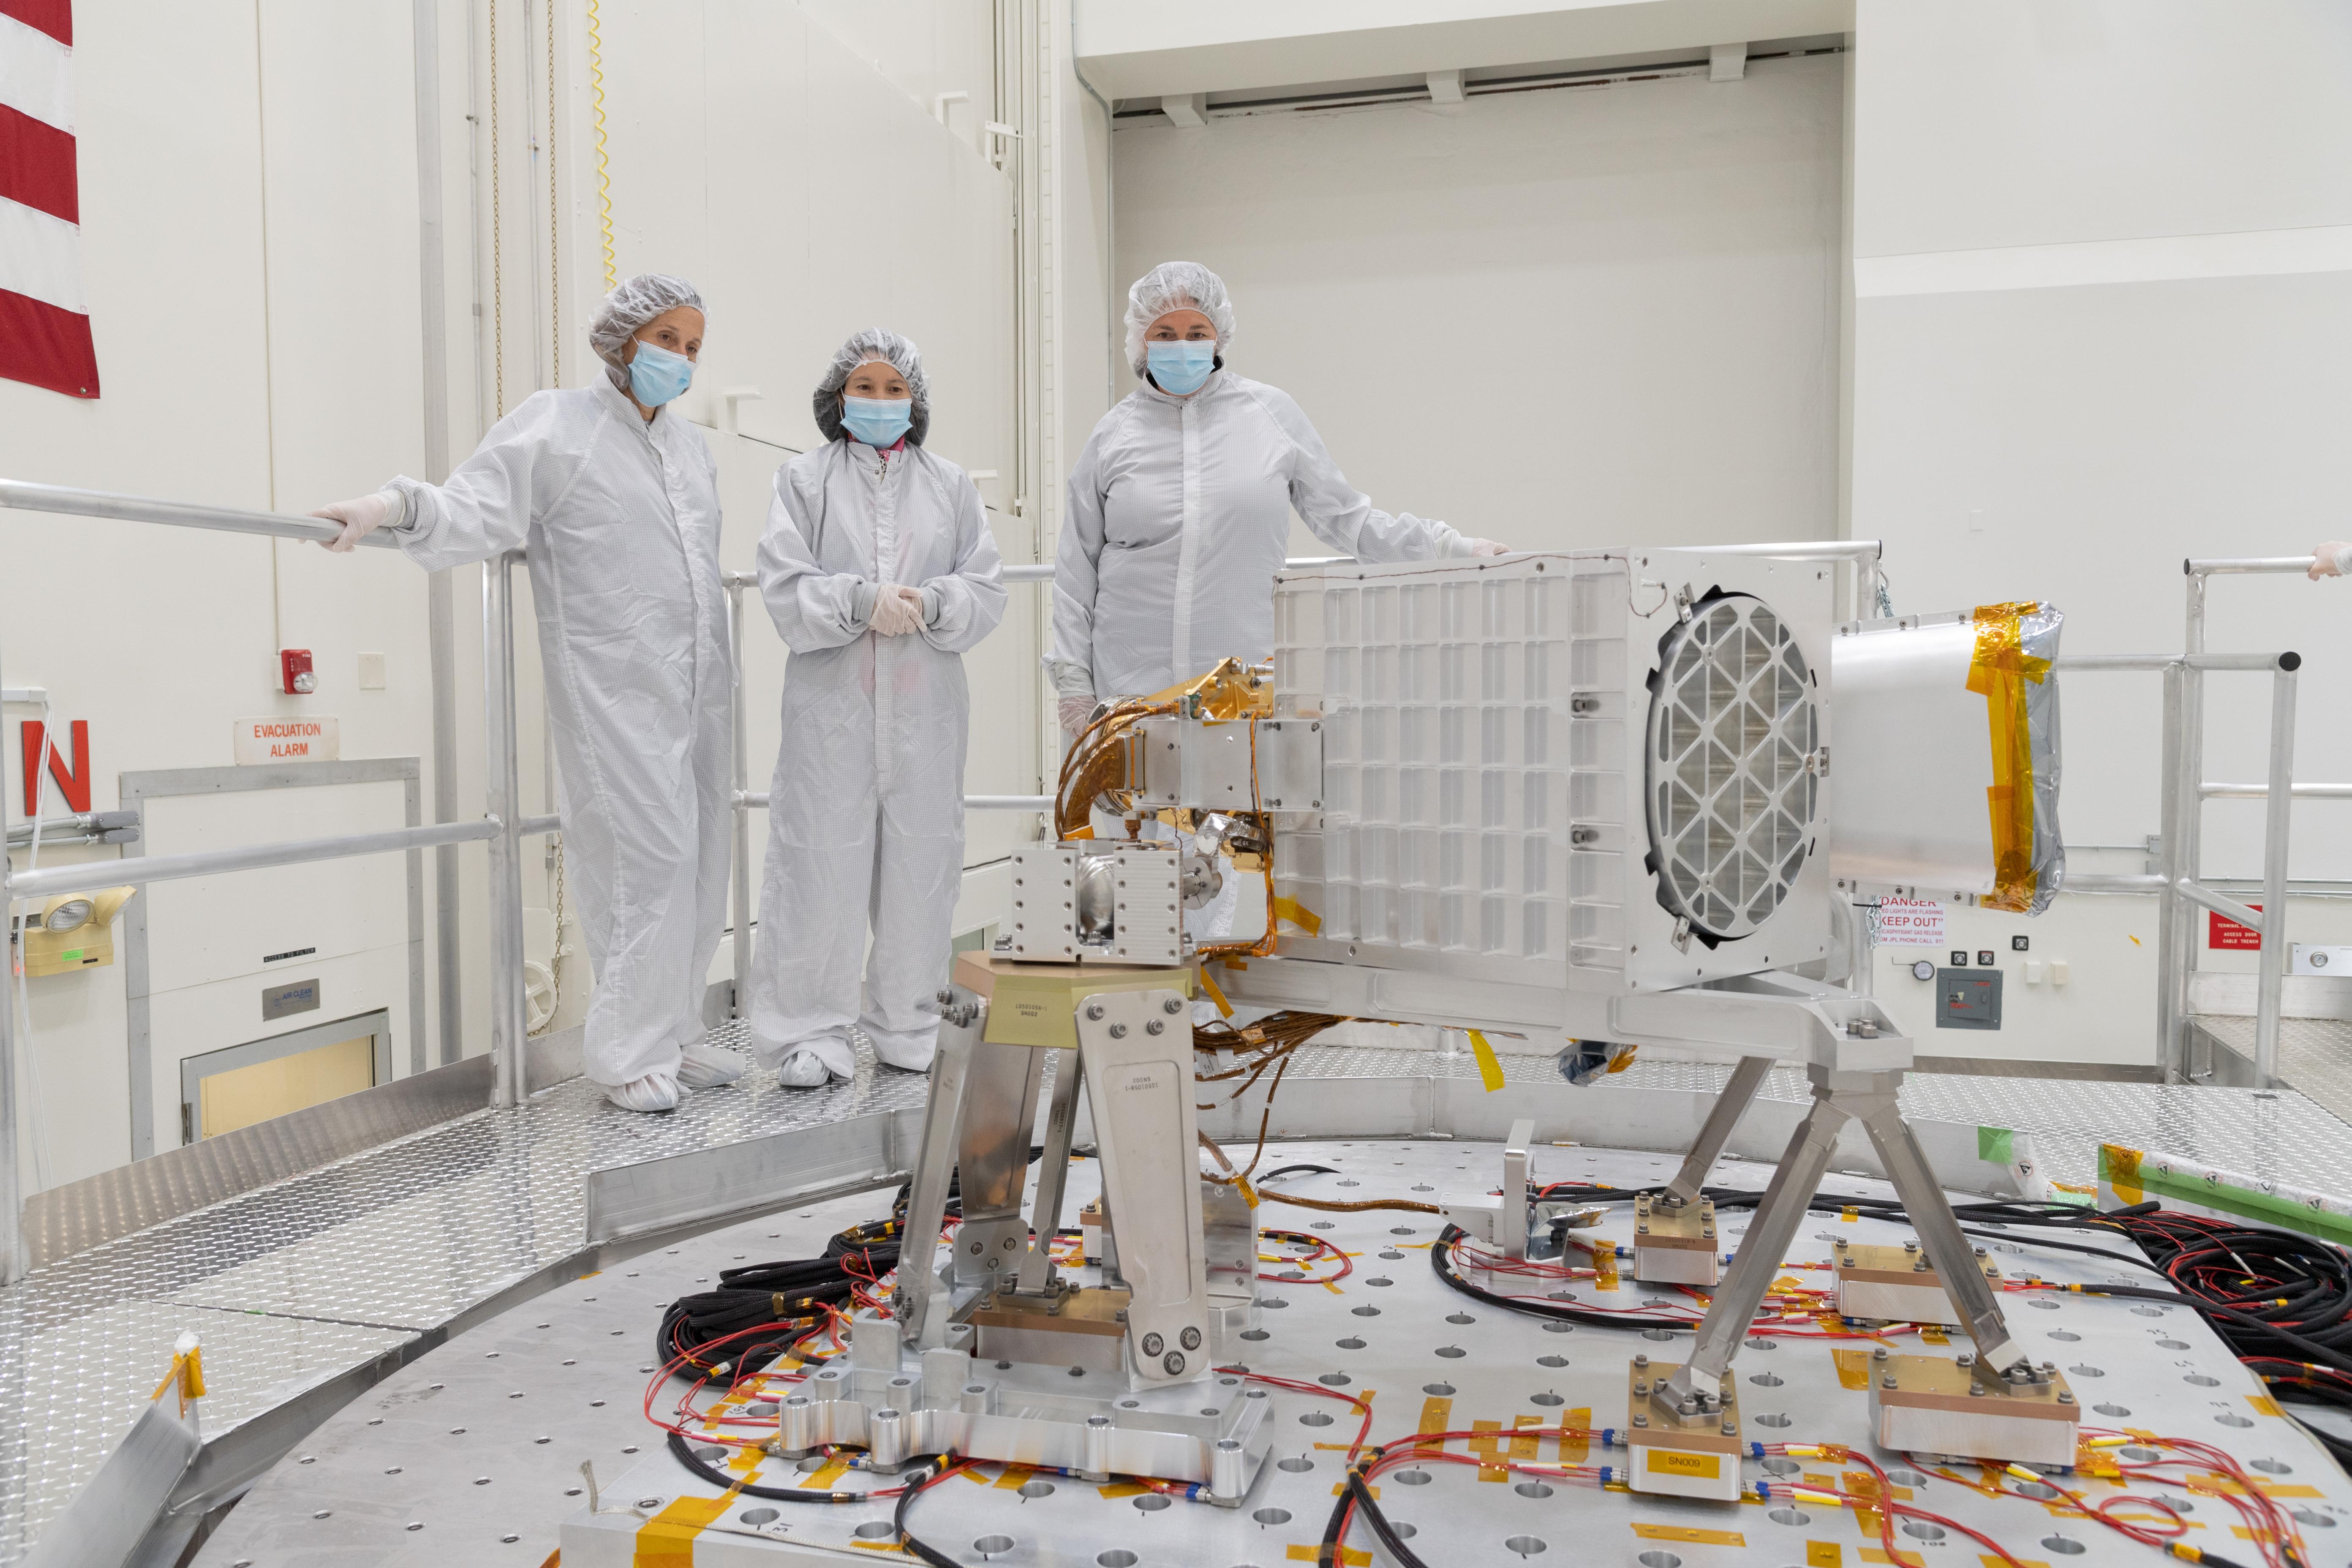
EMIT Put to the Test at JPL EMIT, Earth